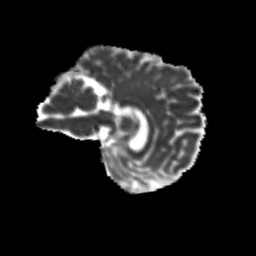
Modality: MD
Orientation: sagittal
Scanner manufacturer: siemens
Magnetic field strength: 3 T
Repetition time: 9.2 s
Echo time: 0.084 s